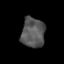
Tissue: prostate
Cell type: Fibroblasts
Senescence score: 0.7083
Nuclear area (px): 683
Mean DAPI intensity: 87.189